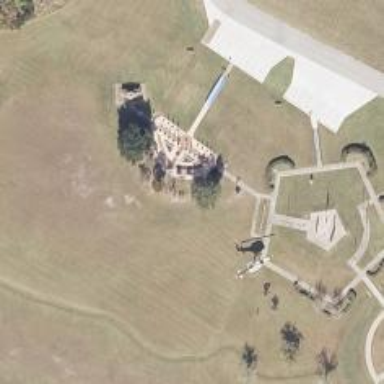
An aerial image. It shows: Memorial site with historic significance.